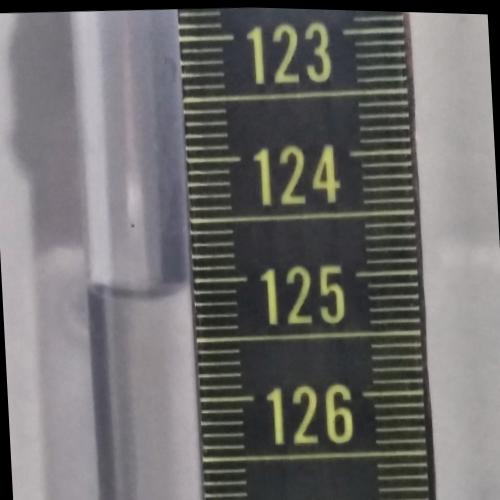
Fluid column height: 125.1 cm